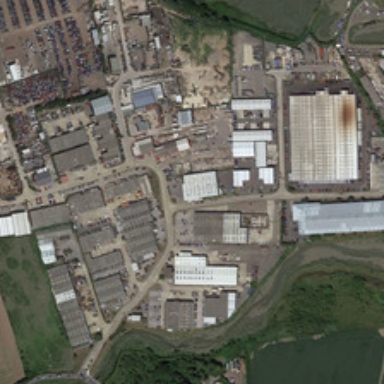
Many buildings with parking lots are in an industrial area near two ponds .